Question: I have a trigger:
'''
create or replace trigger trig
before insert on sistem
for each row
declare
v_orta number;
begin
SELECT v_orta INTO :new.orta_qiymet
FROM sistem;
v_orta:=(:new.riyaziyyat+:new.fizika)/2;
insert into sistem(orta_qiymet)
values(v_orta);
end trig;
'''
When I insert a row:
'''
insert into sistem(riyaziyyat,fizika) values(4,4)
'''
I get an error:

Why am I getting that error?
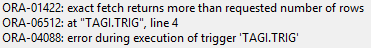
Answer: This is fundamentally not understanding how triggers work. You can't generally select from the table the trigger is against, and a before-insert trigger shouldn't not insert into the same table again - as that would just cause the trigger to fire again, infinitely (until Oracle notices and stops it). You aren't even currently using the 'v_orta' value you're attempting to query.
I suspect you think the trigger is your original insert perhaps, and really you want to set the 'orta_qiymet' value in the newly-inserted row automatically based on the other two columns you have supplied. To do that you don't (and can't) select those values; instead you refer to <URL> as you are already doing, and then set the third column value in that same pseudorow:
'''
create or replace trigger trig
before insert on sistem
for each row
begin
:new.orta_qiymet := (:new.riyaziyyat + :new.fizika)/2;
end trig;
/
'''
There is a lot of information in the documentation; this is similar to <URL>.